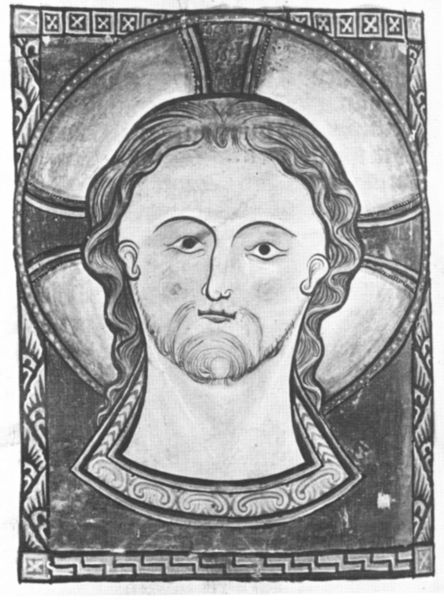
Titel: Psalter
Institution: London, British Library
Schlagwörter: kopf, weiß, ausschnitt, grau, haar, mund, nase, schwarz, ornament, bart, augen, gesicht, kragen, rahmen, hals, kirche, haare, borte, locken, ohren, rand, büste, wasserfarben, glaube, kreuz, schwarzweiss, heiligenschein, kreuze, nimbus, christus, jesus, buchmalerei, x